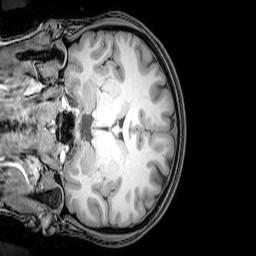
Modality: T1w
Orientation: coronal
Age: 23
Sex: female
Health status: healthy
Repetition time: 0.081 s
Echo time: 0.037 s